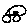
Label: car